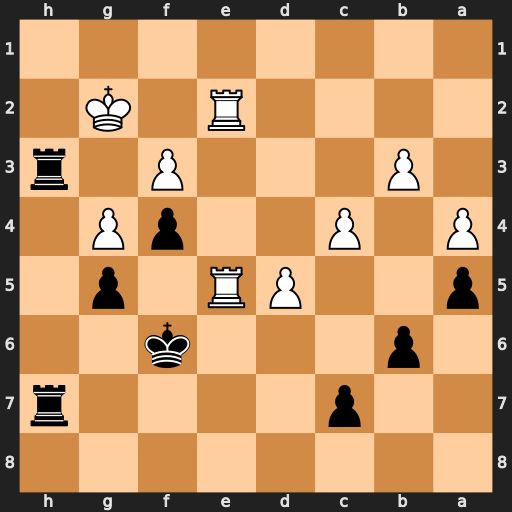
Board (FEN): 8/2p4r/1p3k2/p2PR1p1/P1P2pP1/1P3P1r/4R1K1/8
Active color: b
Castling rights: -
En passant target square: -
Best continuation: Rh2+ Kf1 Rh1+ Kf2 R7h2#